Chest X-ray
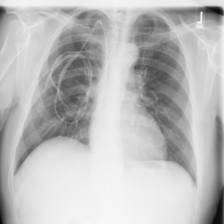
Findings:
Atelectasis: negative
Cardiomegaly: negative
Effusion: negative
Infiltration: negative
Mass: negative
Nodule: negative
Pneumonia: negative
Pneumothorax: negative
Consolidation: negative
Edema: negative
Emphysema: negative
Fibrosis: negative
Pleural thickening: negative
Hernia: negative